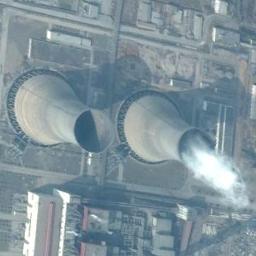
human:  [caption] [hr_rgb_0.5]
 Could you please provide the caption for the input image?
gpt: The thermal power station is next to some buildings with white mist above .

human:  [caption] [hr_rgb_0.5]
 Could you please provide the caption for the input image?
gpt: There are workshops and machinery in the thermal power station  There are two cooling towers, one steaming .

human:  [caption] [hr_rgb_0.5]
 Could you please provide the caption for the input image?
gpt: Here are three thermal power stations, two of which are emitting smoke .

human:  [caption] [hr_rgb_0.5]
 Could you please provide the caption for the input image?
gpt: There are many buildings of different shapes next to the thermal power station .

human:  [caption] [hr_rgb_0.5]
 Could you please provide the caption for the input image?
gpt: There are two chimneys on the thermal power station .